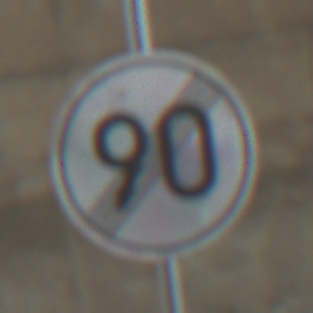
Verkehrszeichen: EndeGeschwindigkeit90
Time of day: Midday
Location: Roofed (Beach)
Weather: Overcast
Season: NotSpecified
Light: Natural